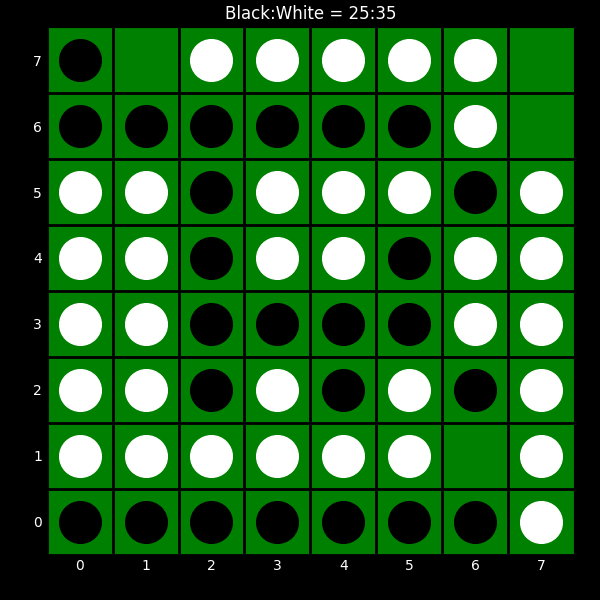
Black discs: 25
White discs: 35